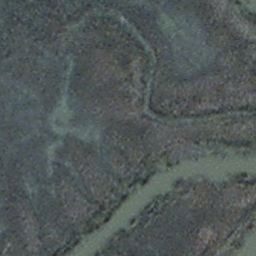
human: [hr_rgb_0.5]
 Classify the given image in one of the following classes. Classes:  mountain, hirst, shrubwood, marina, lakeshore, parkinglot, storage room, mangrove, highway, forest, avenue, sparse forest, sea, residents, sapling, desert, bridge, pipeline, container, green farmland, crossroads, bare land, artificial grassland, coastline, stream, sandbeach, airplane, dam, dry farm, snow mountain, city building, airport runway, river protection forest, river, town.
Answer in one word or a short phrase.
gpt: stream